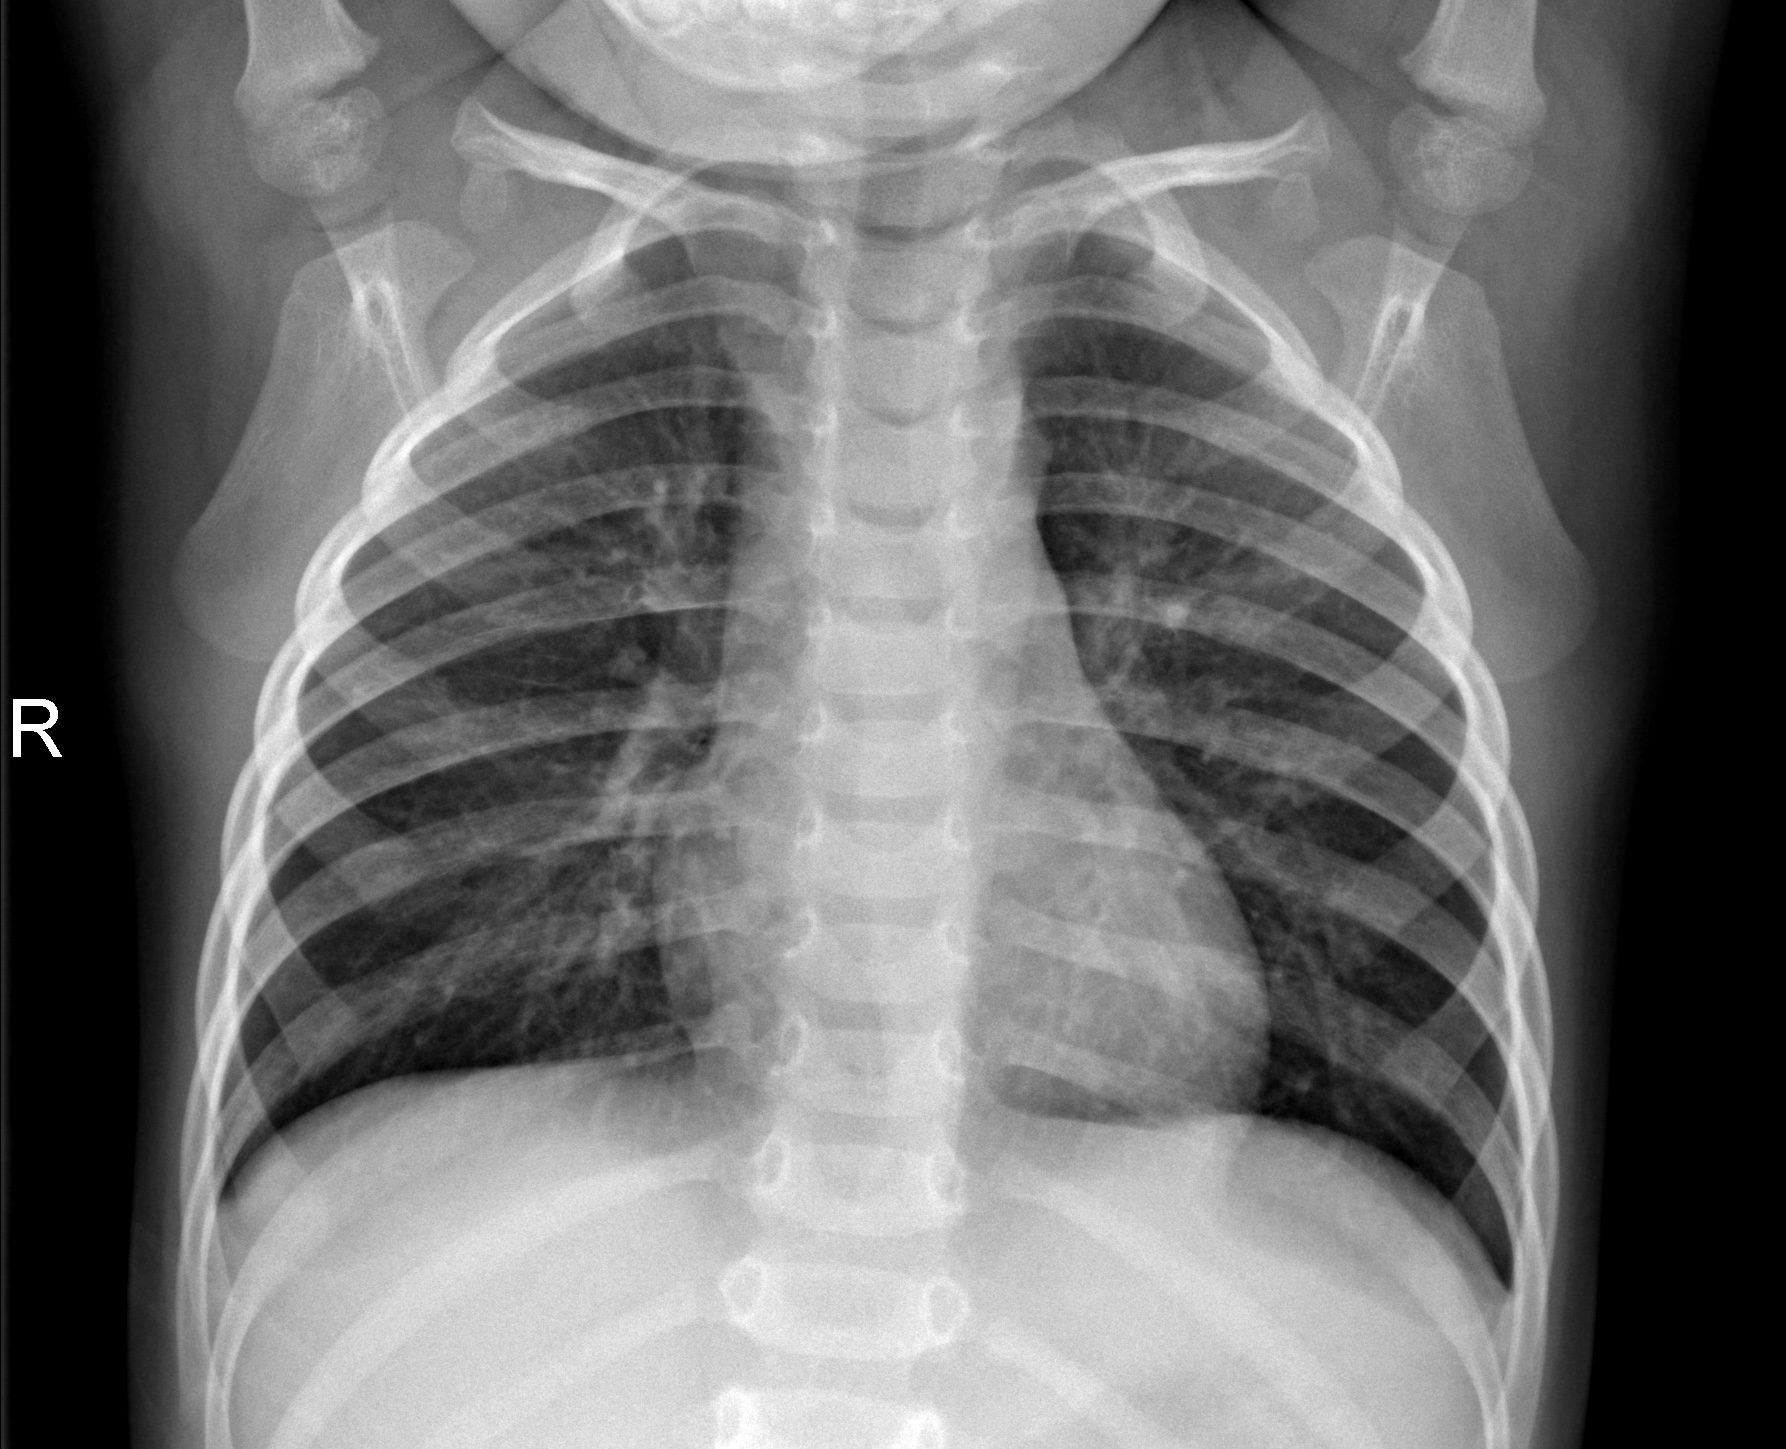
Diagnosis: NORMAL